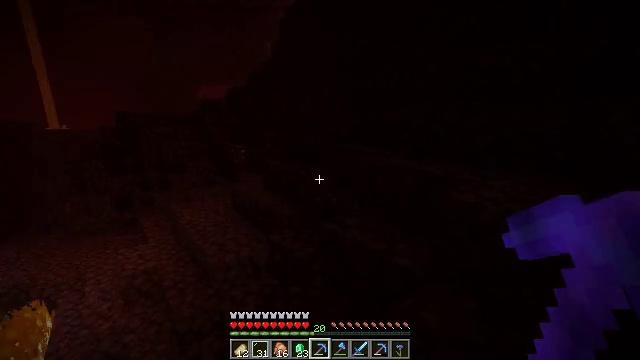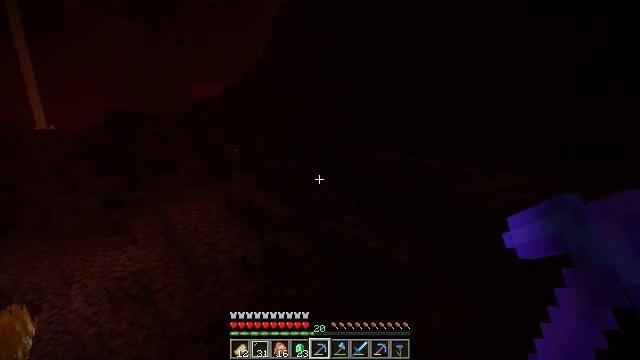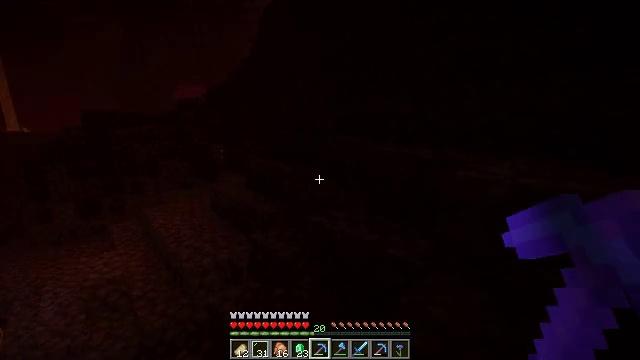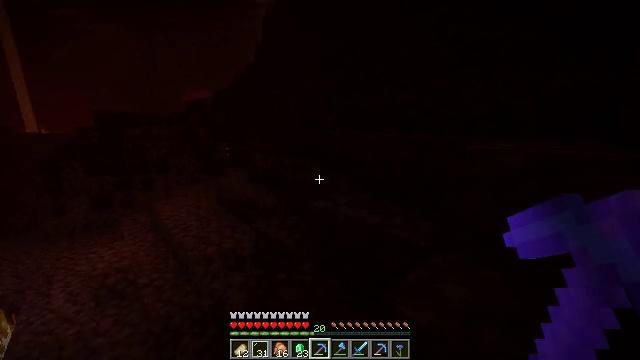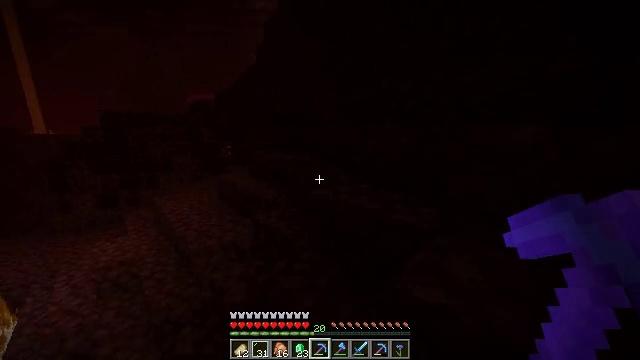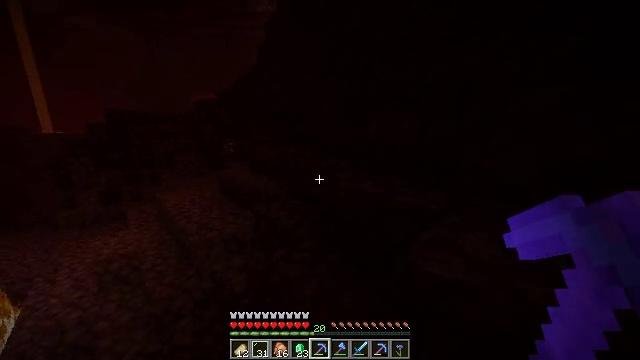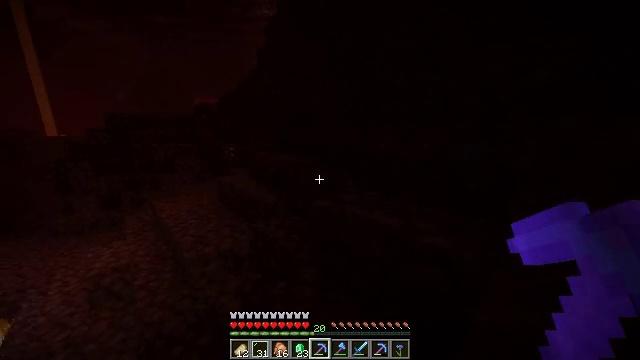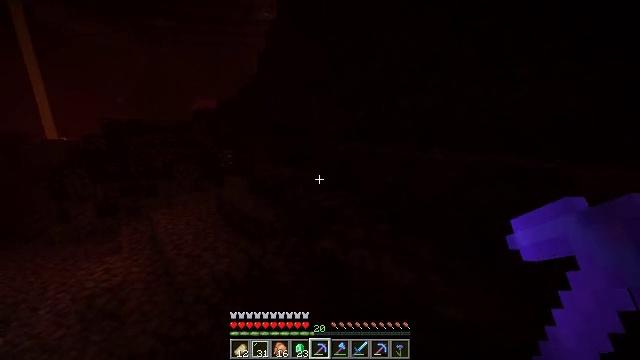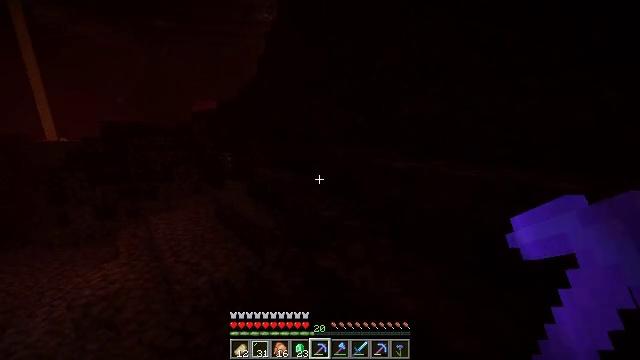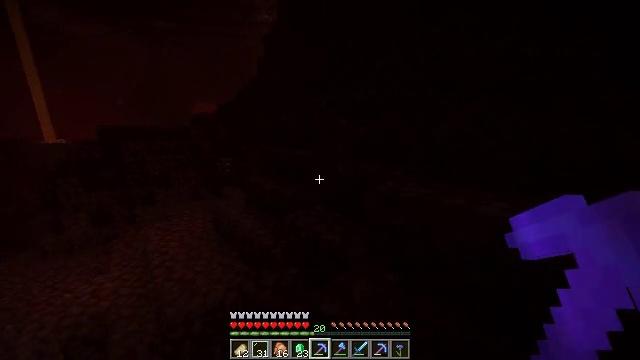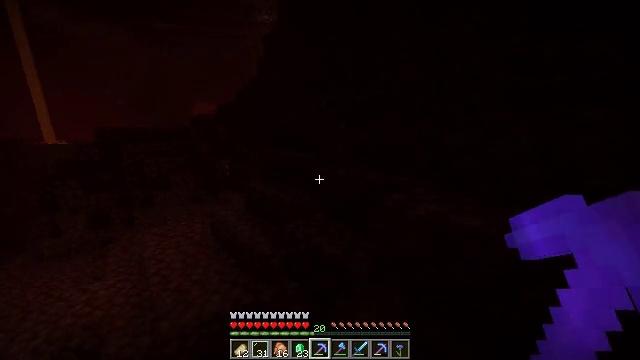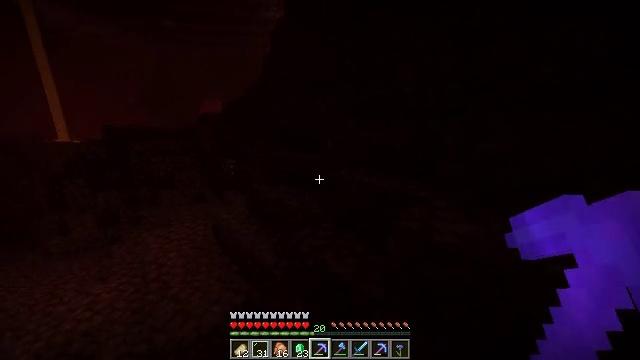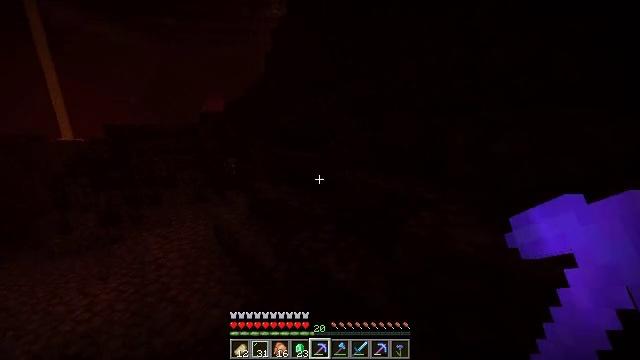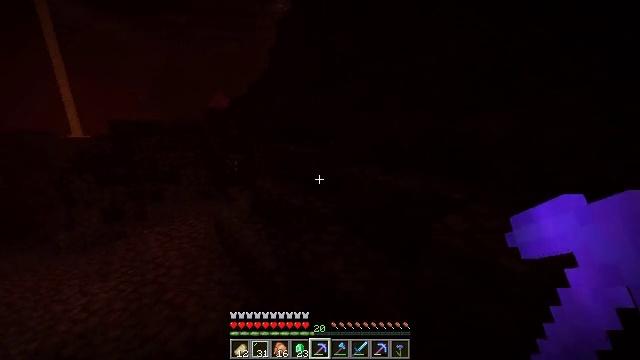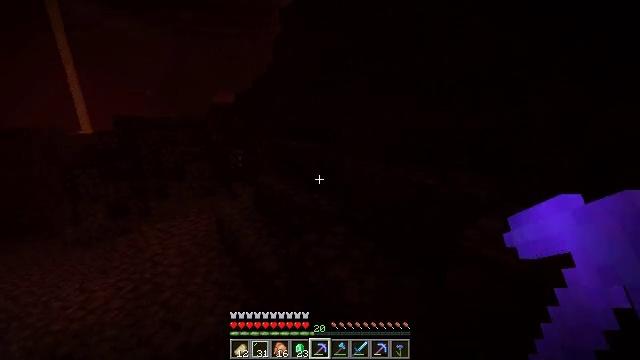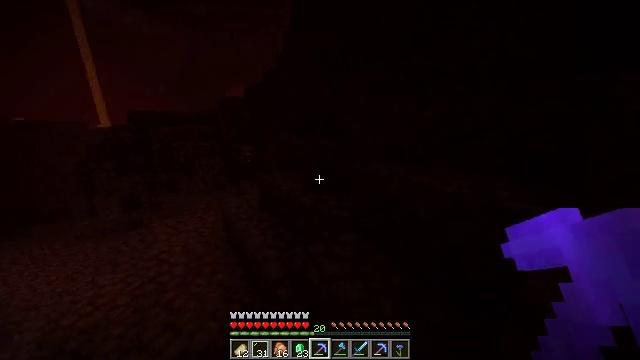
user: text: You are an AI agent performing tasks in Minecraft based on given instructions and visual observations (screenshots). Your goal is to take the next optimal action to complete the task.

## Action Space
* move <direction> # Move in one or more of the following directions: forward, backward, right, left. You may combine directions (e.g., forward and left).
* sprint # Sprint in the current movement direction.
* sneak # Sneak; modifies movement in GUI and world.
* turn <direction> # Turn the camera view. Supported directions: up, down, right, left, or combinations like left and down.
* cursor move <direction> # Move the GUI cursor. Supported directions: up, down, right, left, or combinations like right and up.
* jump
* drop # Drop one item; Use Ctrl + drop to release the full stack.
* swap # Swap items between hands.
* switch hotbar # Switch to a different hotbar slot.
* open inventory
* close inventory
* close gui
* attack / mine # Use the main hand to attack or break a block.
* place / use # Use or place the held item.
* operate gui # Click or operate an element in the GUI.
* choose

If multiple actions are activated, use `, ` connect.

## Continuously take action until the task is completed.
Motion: motion action
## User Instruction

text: Break the nether gold ore to obtain gold nuggets.
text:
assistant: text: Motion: move forward, turn right, jump
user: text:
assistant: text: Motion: move forward, sprint, turn right, jump
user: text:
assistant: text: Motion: move forward, jump
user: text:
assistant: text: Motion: move forward, jump
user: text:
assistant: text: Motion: move forward, jump
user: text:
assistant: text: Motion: move forward, jump
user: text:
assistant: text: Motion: move forward, jump
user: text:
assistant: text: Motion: move forward, jump
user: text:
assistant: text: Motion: move forward, jump
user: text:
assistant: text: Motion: move forward, sprint, jump
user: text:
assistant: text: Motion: move forward, sprint, turn left, jump
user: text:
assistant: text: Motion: move forward, sprint, jump
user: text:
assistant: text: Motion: move forward, sprint, turn left, jump
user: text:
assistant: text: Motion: move forward, turn left, jump
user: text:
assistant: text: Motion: move forward, turn left and down, jump
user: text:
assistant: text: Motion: move forward, turn left and down, jump
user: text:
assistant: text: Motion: move forward, jump
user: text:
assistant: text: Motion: move forward, turn left, jump
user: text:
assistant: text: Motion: move forward, sprint, jump
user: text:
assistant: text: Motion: move forward, sprint, jump
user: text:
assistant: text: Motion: move forward, sprint, jump
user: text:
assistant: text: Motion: move forward, sprint, jump
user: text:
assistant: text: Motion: move forward, jump
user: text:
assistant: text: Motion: move forward, jump
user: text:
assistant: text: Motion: move forward, jump
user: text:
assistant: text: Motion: move forward, turn left, jump
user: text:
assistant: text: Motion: move forward, turn left and down, jump
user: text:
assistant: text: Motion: move forward, sprint, turn left and down, jump
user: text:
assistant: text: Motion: move forward, sprint, jump
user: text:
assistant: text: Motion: move forward, sprint, jump